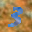
Label: 3